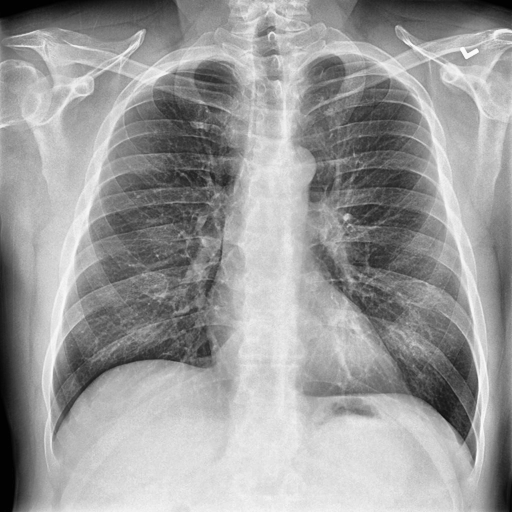
Finding: NORMAL